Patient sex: M
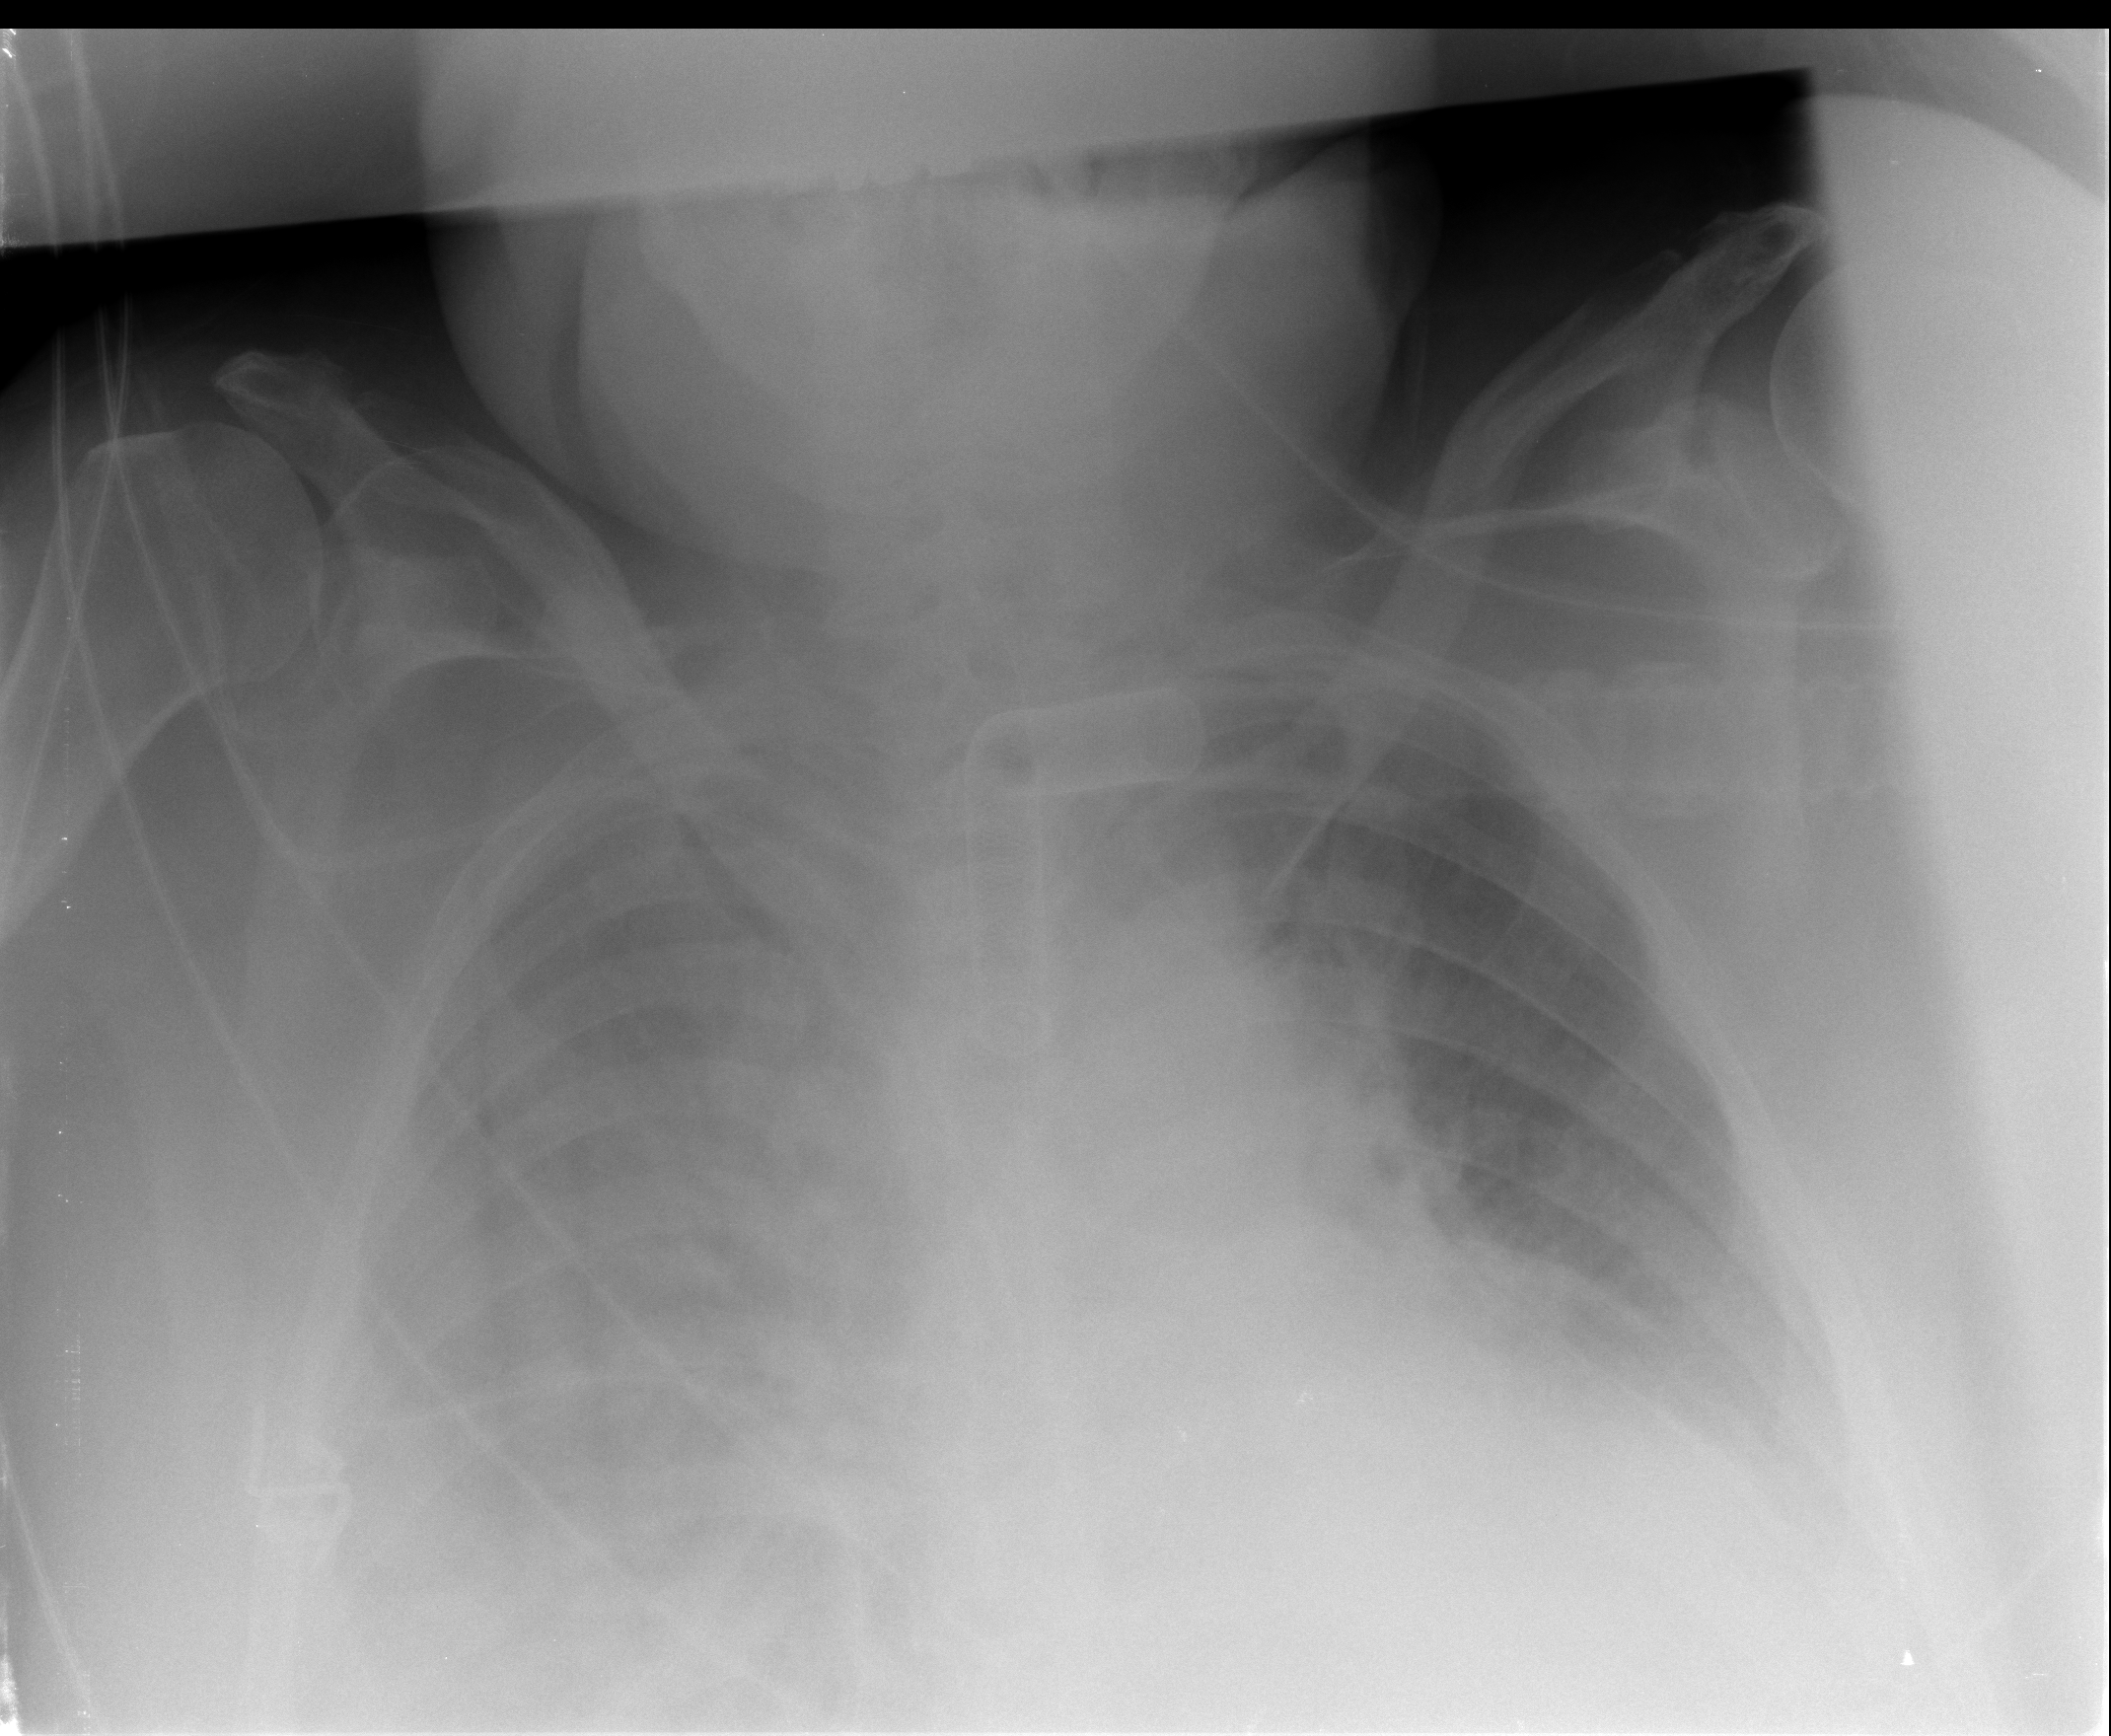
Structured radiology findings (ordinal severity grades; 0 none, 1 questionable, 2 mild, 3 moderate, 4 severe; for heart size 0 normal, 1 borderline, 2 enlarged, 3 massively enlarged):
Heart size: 2
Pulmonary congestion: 3
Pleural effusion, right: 4
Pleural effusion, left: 2
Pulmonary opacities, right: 2
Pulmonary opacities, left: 2
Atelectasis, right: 4
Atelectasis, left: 2